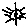
Label: sun